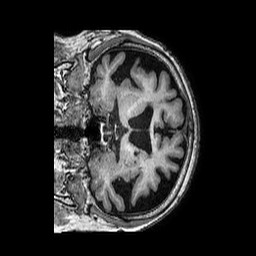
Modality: T1w
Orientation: coronal
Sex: female
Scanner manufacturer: philips
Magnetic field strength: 3 T
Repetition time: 0.006764 s
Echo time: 0.003091 s